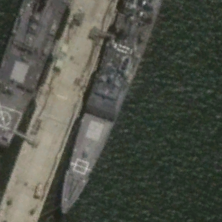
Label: cruiser